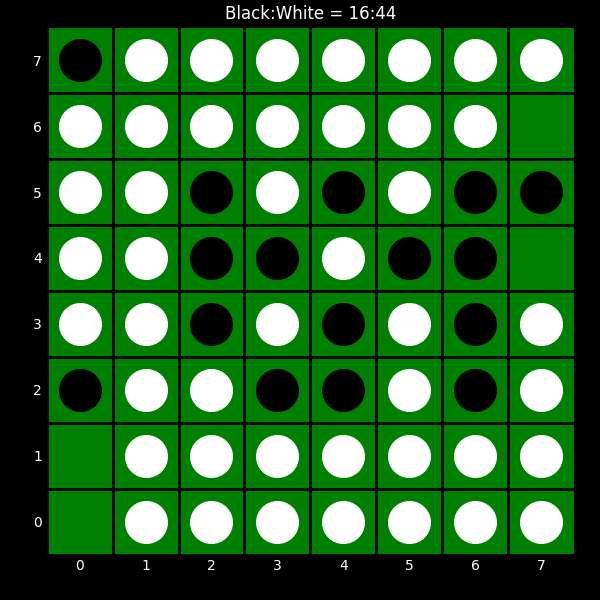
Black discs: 16
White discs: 44